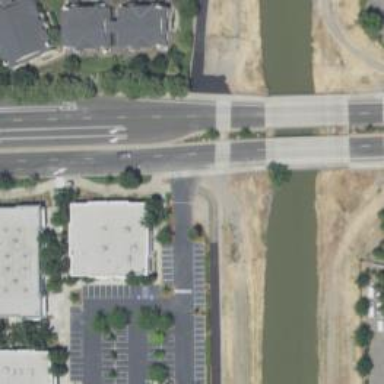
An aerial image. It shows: Unmarked crossing on path.